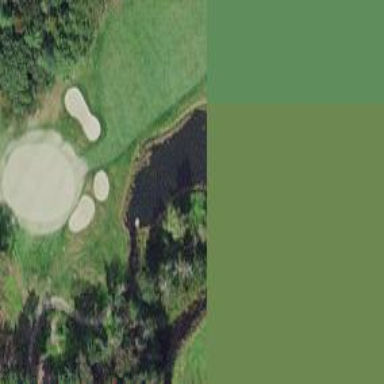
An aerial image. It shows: Water hazard on golf course.